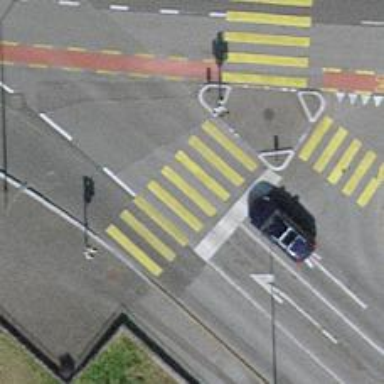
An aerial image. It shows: Road crossing with traffic signals.